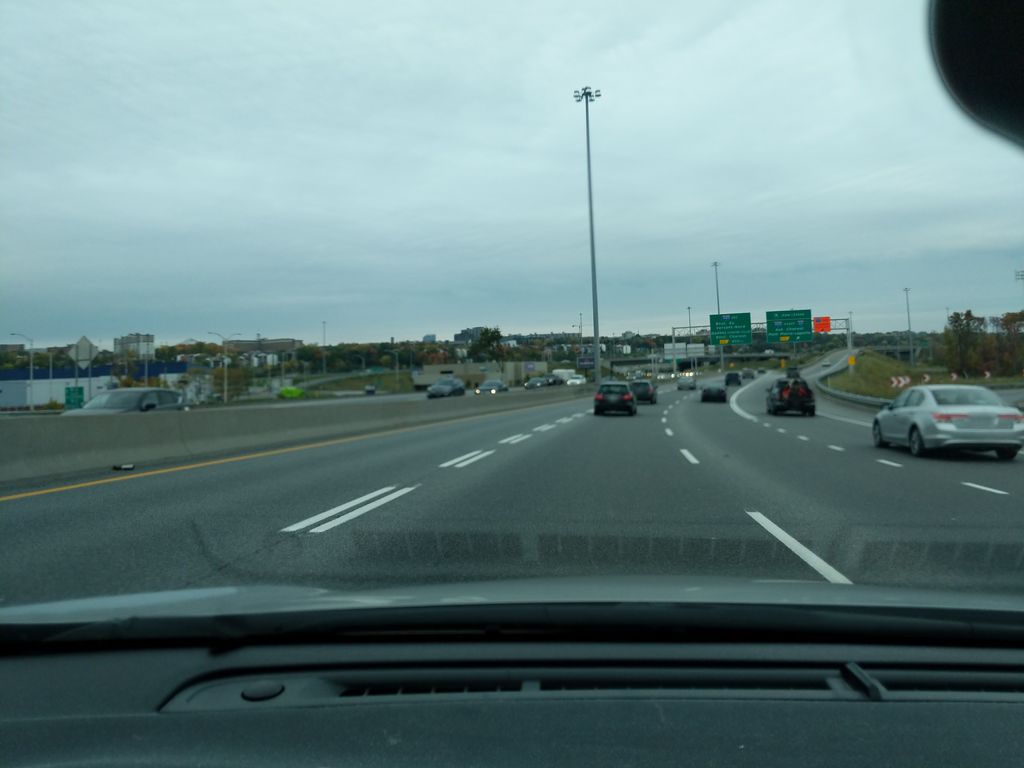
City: quebec_city